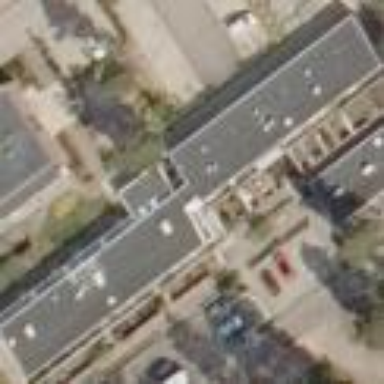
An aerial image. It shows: Terrace building.